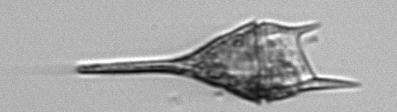
Label: Tripos_lineatus